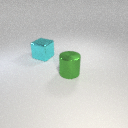
large green metal cylinder in front of large cyan metal cube